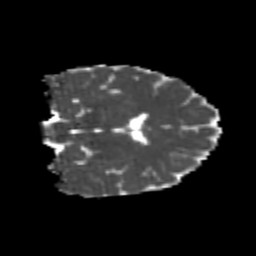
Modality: MD
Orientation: coronal
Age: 21
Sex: female
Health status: healthy
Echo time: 0.074 s